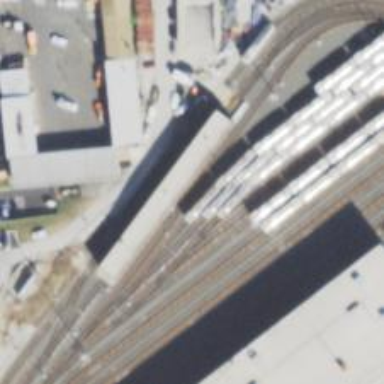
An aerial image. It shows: Yard area with electrified rail tracks.